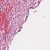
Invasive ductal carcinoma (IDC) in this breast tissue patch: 0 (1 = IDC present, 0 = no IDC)